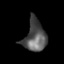
Tissue: skin
Cell type: Epithelial cells
Senescence score: 0.2645
Nuclear area (px): 669
Mean DAPI intensity: 85.043